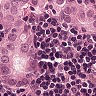
Metastatic tissue present: yes